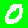
Digit: 0